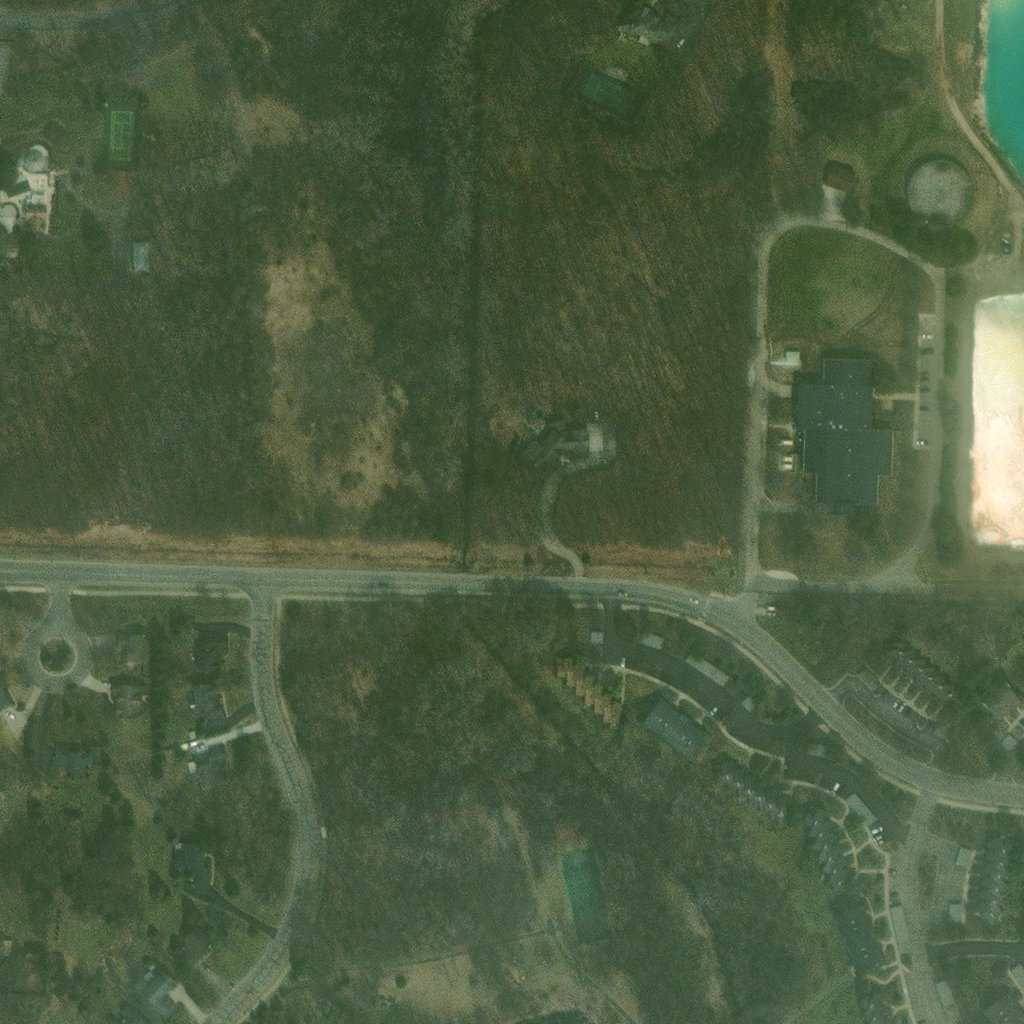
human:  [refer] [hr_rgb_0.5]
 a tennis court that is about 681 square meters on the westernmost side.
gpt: <box>[[9, 9, 13, 17, 0]]</box>